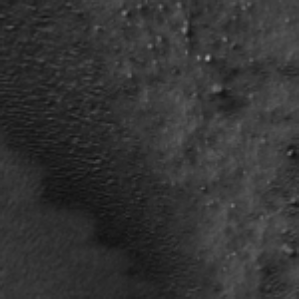
Label: frost